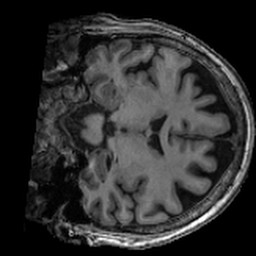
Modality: T1w
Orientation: coronal
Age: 70
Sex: female
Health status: ill
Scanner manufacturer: ge
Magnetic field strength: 3 T
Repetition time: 0.008164 s
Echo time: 0.003184 s